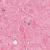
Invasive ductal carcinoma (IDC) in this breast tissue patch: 0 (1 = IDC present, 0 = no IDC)